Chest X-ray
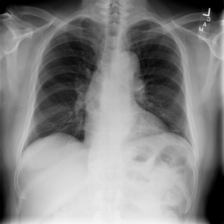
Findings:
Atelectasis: negative
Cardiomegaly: negative
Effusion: negative
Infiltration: negative
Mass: negative
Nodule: negative
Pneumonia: negative
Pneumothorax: negative
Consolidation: negative
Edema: negative
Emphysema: negative
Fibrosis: negative
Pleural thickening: negative
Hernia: negative